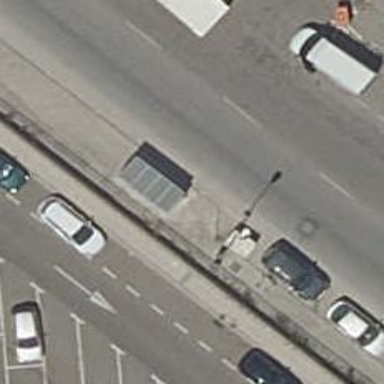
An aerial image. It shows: Bus stop with platform for public transport.